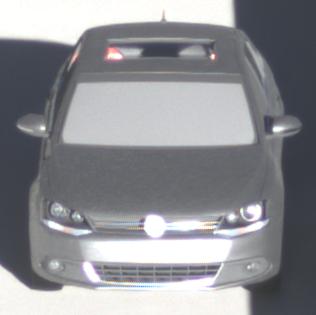
Make: VW
Model: Jetta 1.2 TSI
Detailed model: Jetta (IV)
Model produced from: 2011/01
Model produced until: 2014/08
Doors: 4
Color: gray
Road condition: dry road
Daytime: morning or afternoon
Contrast: high contrast